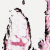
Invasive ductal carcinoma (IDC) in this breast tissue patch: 0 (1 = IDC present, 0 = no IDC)